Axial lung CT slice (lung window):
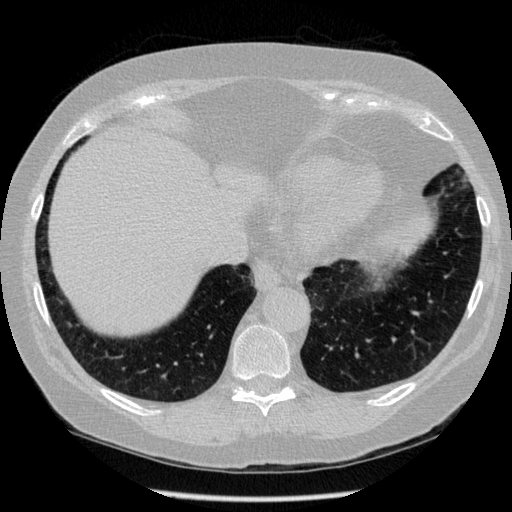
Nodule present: no